Question: I am just starting to learn C# 5 (.net 4.5) and was in the process of converting an existing VB.Net Silverlight 4 business application over but I am struggling to convert the below Vb.Net Domain Service method.
It is not compiling giving me "Invalid expression term 'return'" and "Expected contectual keywork 'by'" exceptions.
Can you please give me some guidance.

'''
Public Function GetBusinessUnits() As IQueryable(Of BusinessUnit)
Dim var1 = From cat In ObjectContext.CabSystemsModelCategories
Group cat By cat.BUID Into Group
Select BUID
Return ObjectContext.BusinessUnits.Include("CabSystemsModelCategories").
Where(Function(w) var1.Contains(w.ID)).
OrderBy(Function(o) o.ID)
End Function
'''
'''
public IQueryable<BusinessUnit> GetBusinessUnits()
{
object var1 = from cat in ObjectContext.CabSystemsModelCategories
group cat by cat.BUID into group
return ObjectContext.BusinessUnits.Include("CabSystemsModelCategories").
Where((w) => var1.Contains(w.ID)).
OrderBy((o) => o.ID);
}
'''
Changing the code to include the select gives an additional exception "Invalid expression term 'select'"
'''
var result = from cat in ObjectContext.CabSystemsModelCategories
group cat by cat.BUID into group select BUID
'''
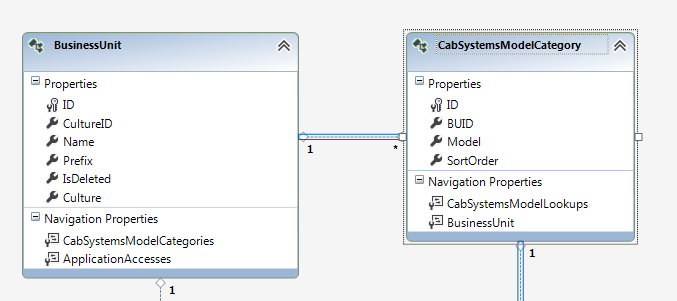
Answer: Ok, Here is the working method.
'''
public IQueryable<BusinessUnit> GetBusinessUnits()
{
var includedBU = from cat in ObjectContext.CabSystemsModelCategories
group cat by cat.BUID into grouping
select grouping.Key;
return ObjectContext.BusinessUnits.Include("CabSystemsModelCategories").
Where((w) => includedBU.Contains(w.ID)).
OrderBy((o) => o.ID);
}
'''